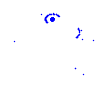
Particle: pion